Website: home-depot
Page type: account-dashboard
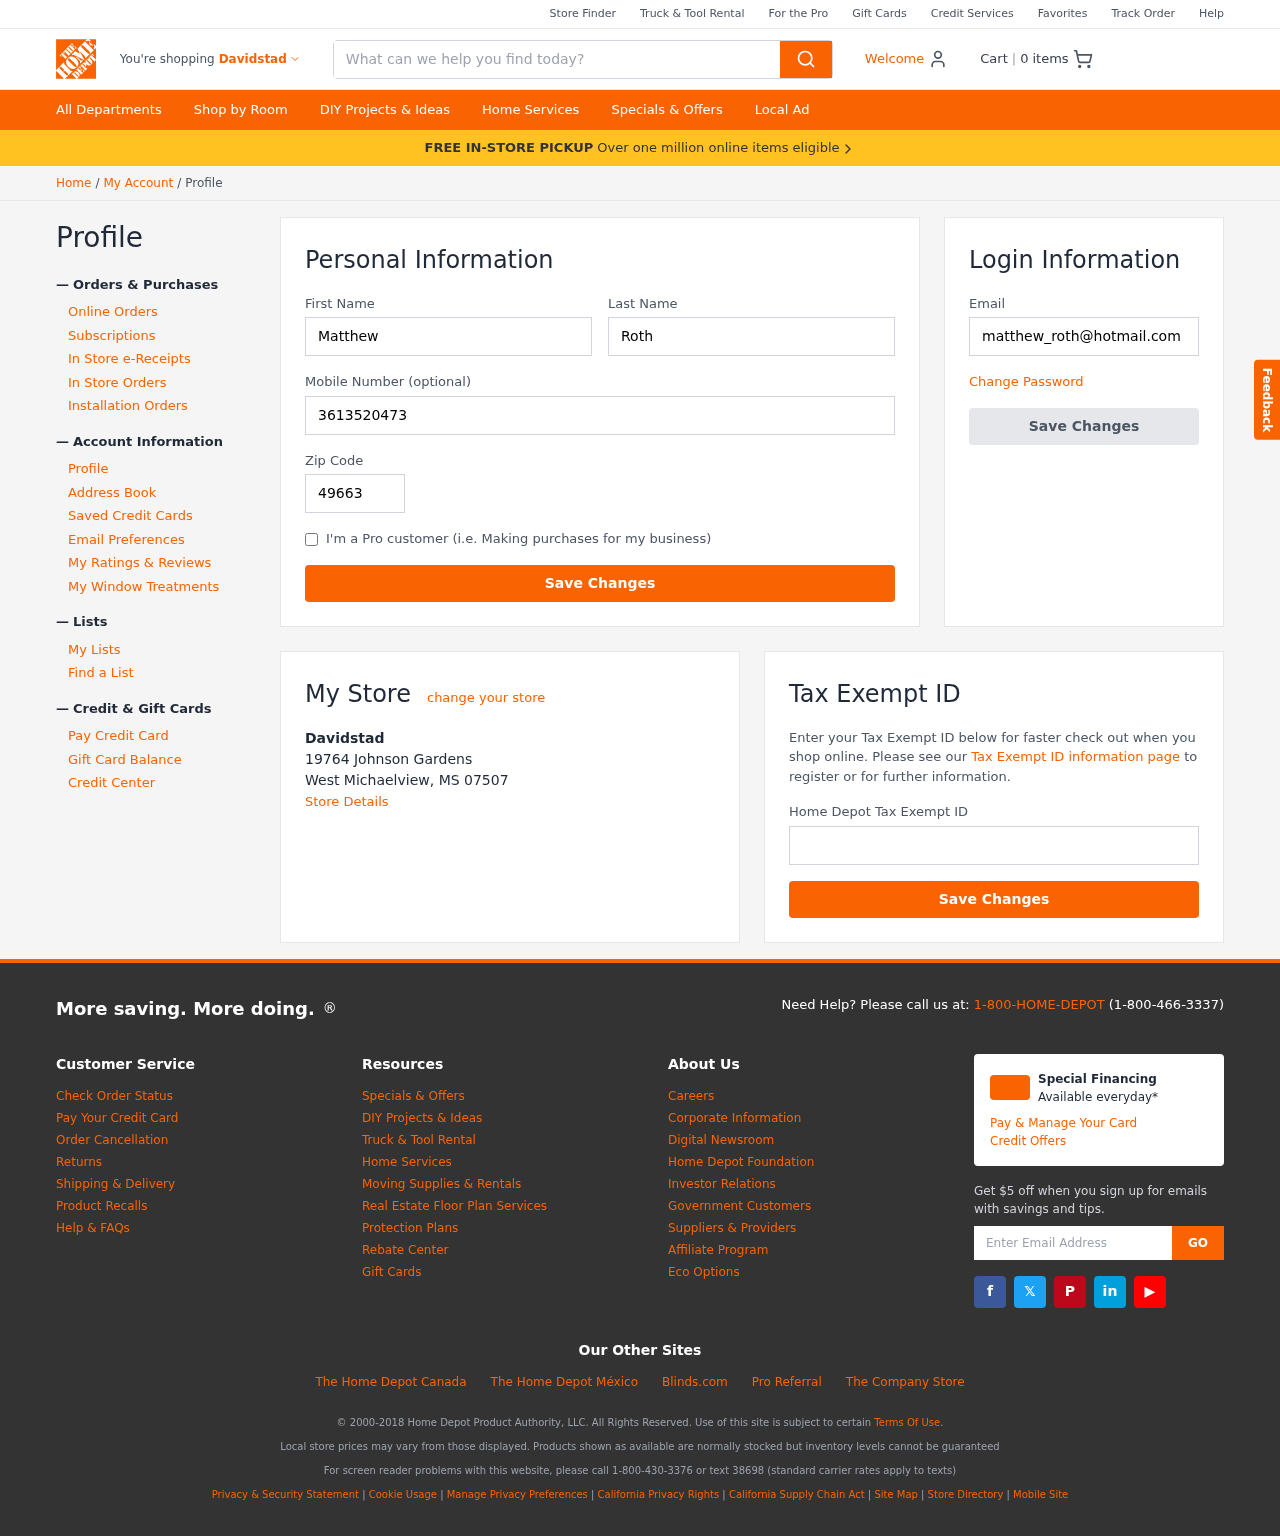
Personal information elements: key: PII_CITY
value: Davidstad
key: PII_EMAIL
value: matthew_roth@hotmail.com
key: PII_FIRSTNAME
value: Matthew
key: PII_LASTNAME
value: Roth
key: PII_LOCATION1_CITY_STATE_ZIP
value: West Michaelview, MS 07507
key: PII_LOCATION1_NAME
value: Davidstad
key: PII_LOCATION1_STREET
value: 19764 Johnson Gardens
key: PII_PHONE
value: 3613520473
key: PII_POSTCODE
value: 49663
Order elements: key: ORDER_NUM_ITEMS
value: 0
Search elements: key: HEADER_SEARCH
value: What can we help you find today?